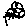
Label: flower